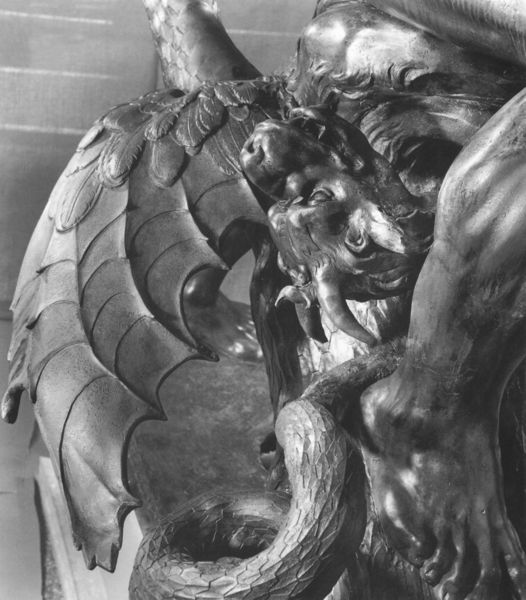
Titel: Herkulesbrunnen in Augsburg
Künstler: Adriaen de Vries
Standort: Augsburg (EU - D - B)
Schlagwörter: flügel, fuß, kopf, nase, federn, horn, auge, figur, fell, schwanz, bein, detail, muskeln, glanz, metall, bronze, wade, zehen, schlange, zähne, maul, hörner, ungeheuer, drache, monster, zehnägel, heilige georg